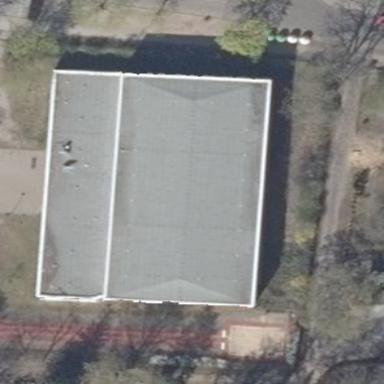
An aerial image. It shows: Sports hall building used for variety of sports and leisure activities.